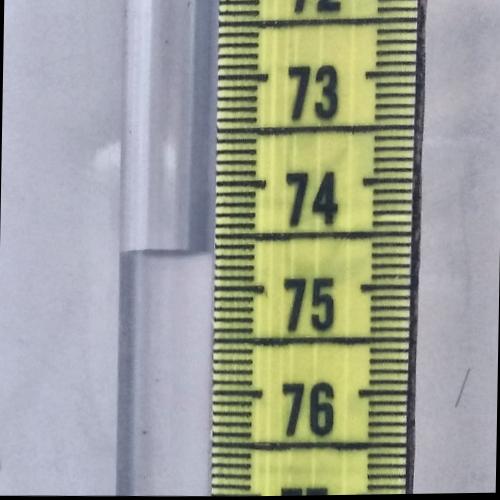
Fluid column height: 74.7 cm